Interaction volume radius: 5 \u00c5
Interaction volume height: 10 \u00c5
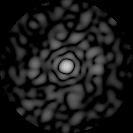
Disorder parameter: 0.8966